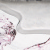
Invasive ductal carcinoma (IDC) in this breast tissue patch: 0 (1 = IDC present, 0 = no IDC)